Question: I have a table in my view, and the first two cells in the table show the value I expect in the second cell. In other words, I'm not seeing the value I expect in the first cell of the table. It's picking up the value of the second cell, and I can't figure out why. I see the value I expect in the HTML source of the page, so I'm stumped as to why the page itself doesn't show the right value in the first cell.
I expect the first column (Vendor*) to show 65126, and the second cell (Vendor #) to show 001070.
Here's the table:
'''
<table class="grid">
<colgroup>
<col />
<col />
<col />
<col />
<col />
<col />
<col />
<col />
<col />
</colgroup>
<thead>
<tr>
<th>Vendor*</th>
<th>Vendor #</th>
<th>Item #</th>
<th>Case Pack*</th>
<th>Case Cost*</th>
<th>Cost Start Date*</th>
<th>OI Allowance</th>
<th>OI Start Date</th>
<th>OI End Date</th>
</tr>
</thead>
<tbody id="vendorItems">
@{int i = 0;}
@foreach (var vendorItem in this.Model.GetVendorItems())
{
<tr>
<td>
@vendorItem.VendorId
<input type="hidden" name="TempVendorItems[@i].VendorId" value="@vendorItem.VendorId" />
</td>
<td>
@(vendorItem.VendorId != null ? this.Model.GetVendorNumber(vendorItem.VendorId) : "")
</td>
<td>
@vendorItem.VendorItemNumber
<input type="hidden" name="TempVendorItems[@i].VendorItemNumber" value="@vendorItem.VendorItemNumber" />
</td>
<td>
@vendorItem.CasePack
<input type="hidden" name="TempVendorItems[@i].CasePack" value="@vendorItem.CasePack" />
</td>
<td>
@vendorItem.CaseCost
<input type="hidden" name="TempVendorItems[@i].CaseCost" value="@vendorItem.CaseCost" />
</td>
<td>
@(vendorItem.CostStartDate.HasValue ? ((DateTime)vendorItem.CostStartDate).ToShortDateString() : "")
<input type="hidden" name="TempVendorItems[@i].CostStartDate" value="@vendorItem.CostStartDate" />
</td>
<td>
@vendorItem.Allowance
<input type="hidden" name="TempVendorItems[@i].Allowance" value="@vendorItem.Allowance" />
</td>
<td>
@(vendorItem.AllowanceStartDate.HasValue ? ((DateTime)vendorItem.AllowanceStartDate).ToShortDateString() : "")
<input type="hidden" name="TempVendorItems[@i].AllowanceStartDate" value="@vendorItem.AllowanceStartDate" />
</td>
<td>
@(vendorItem.AllowanceEndDate.HasValue ? ((DateTime)vendorItem.AllowanceEndDate).ToShortDateString() : "")
<input type="hidden" name="TempVendorItems[@i].AllowanceEndDate" value="@vendorItem.AllowanceEndDate" />
</td>
</tr>
i++;
}
</tbody>
</table>
'''
Which renders the following HTML:
'''
<table class="grid">
<colgroup>
<col />
<col />
<col />
<col />
<col />
<col />
<col />
<col />
<col />
</colgroup>
<thead>
<tr>
<th>Vendor*</th>
<th>Vendor #</th>
<th>Item #</th>
<th>Case Pack*</th>
<th>Case Cost*</th>
<th>Cost Start Date*</th>
<th>OI Allowance</th>
<th>OI Start Date</th>
<th>OI End Date</th>
</tr>
</thead>
<tbody id="vendorItems">
<tr>
<td>
65126
<input type="hidden" name="TempVendorItems[0].VendorId" value="65126" />
</td>
<td>
001070
</td>
<td>
<input type="hidden" name="TempVendorItems[0].VendorItemNumber" />
</td>
<td>
1
<input type="hidden" name="TempVendorItems[0].CasePack" value="1" />
</td>
<td>
1.0000
<input type="hidden" name="TempVendorItems[0].CaseCost" value="1.0000" />
</td>
<td>
4/23/2014
<input type="hidden" name="TempVendorItems[0].CostStartDate" value="4/23/2014 12:00:00 AM" />
</td>
<td>
<input type="hidden" name="TempVendorItems[0].Allowance" />
</td>
<td>
<input type="hidden" name="TempVendorItems[0].AllowanceStartDate" />
</td>
<td>
<input type="hidden" name="TempVendorItems[0].AllowanceEndDate" />
</td>
</tr>
</tbody>
</table>
'''
But this is what the page shows:

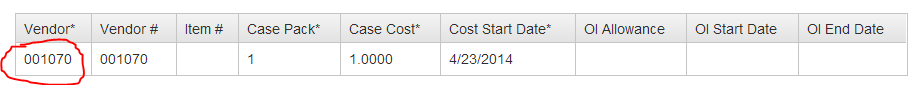
Answer: The problem was the column heading! I guess kendo could not distinguish between the column names of the first two columns. I changed "Vendor #" to "Vendor Num" and it fixed the problem.
I changed:
'''
<thead>
<tr>
<th>Vendor*</th>
<th>Vendor #</th>
<th>Item #</th>
<th>Case Pack*</th>
<th>Case Cost*</th>
<th>Cost Start Date*</th>
<th>OI Allowance</th>
<th>OI Start Date</th>
<th>OI End Date</th>
</tr>
</thead>
'''
To:
'''
<thead>
<tr>
<th>Vendor*</th>
<th>Vendor Num</th>
<th>Item #</th>
<th>Case Pack*</th>
<th>Case Cost*</th>
<th>Cost Start Date*</th>
<th>OI Allowance</th>
<th>OI Start Date</th>
<th>OI End Date</th>
</tr>
</thead>
'''